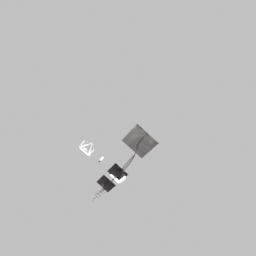
Label: lighting